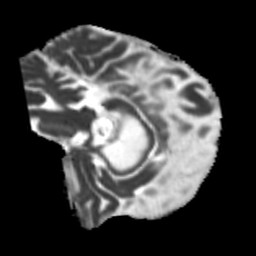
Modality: MD
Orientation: sagittal
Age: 56
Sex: male
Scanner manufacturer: siemens
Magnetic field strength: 3 T
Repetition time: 5.25 s
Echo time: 0.08 s